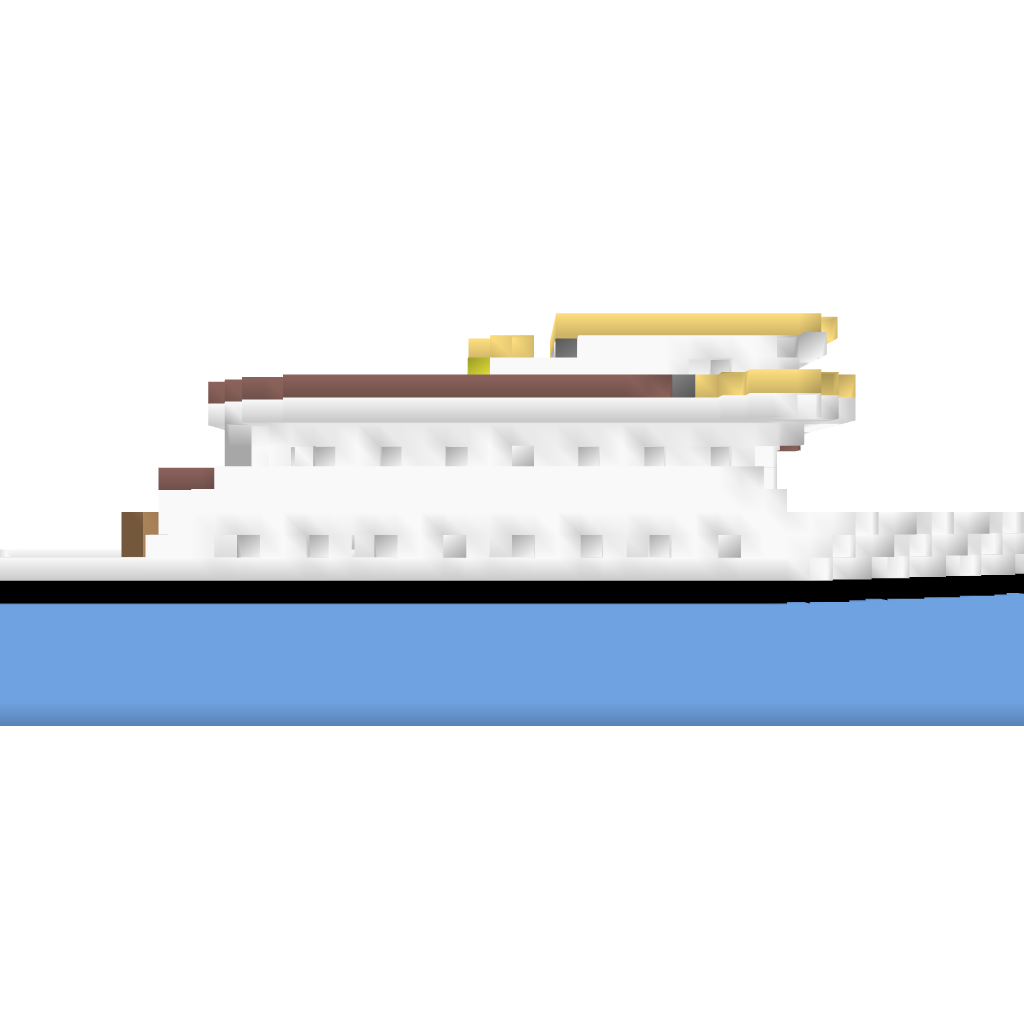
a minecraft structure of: Medium Sized Ship good quality